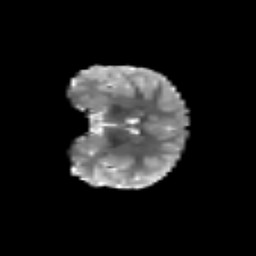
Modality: T2w
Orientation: coronal
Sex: female
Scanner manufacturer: siemens
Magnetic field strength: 3 T
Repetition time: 5 s
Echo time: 0.071 s